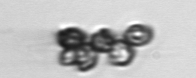
Label: Corymbellus